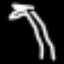
Label: palm tree